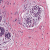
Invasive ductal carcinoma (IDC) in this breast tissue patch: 0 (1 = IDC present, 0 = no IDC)